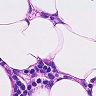
Metastatic tissue present: no